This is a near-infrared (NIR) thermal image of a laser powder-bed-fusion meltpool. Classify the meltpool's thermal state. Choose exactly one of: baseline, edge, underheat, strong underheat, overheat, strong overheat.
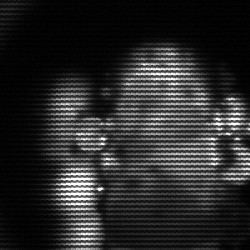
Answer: strong underheat